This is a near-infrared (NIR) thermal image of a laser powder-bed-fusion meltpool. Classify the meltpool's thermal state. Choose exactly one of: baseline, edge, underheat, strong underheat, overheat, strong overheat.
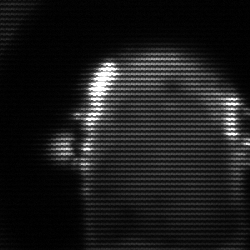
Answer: baseline